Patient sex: M
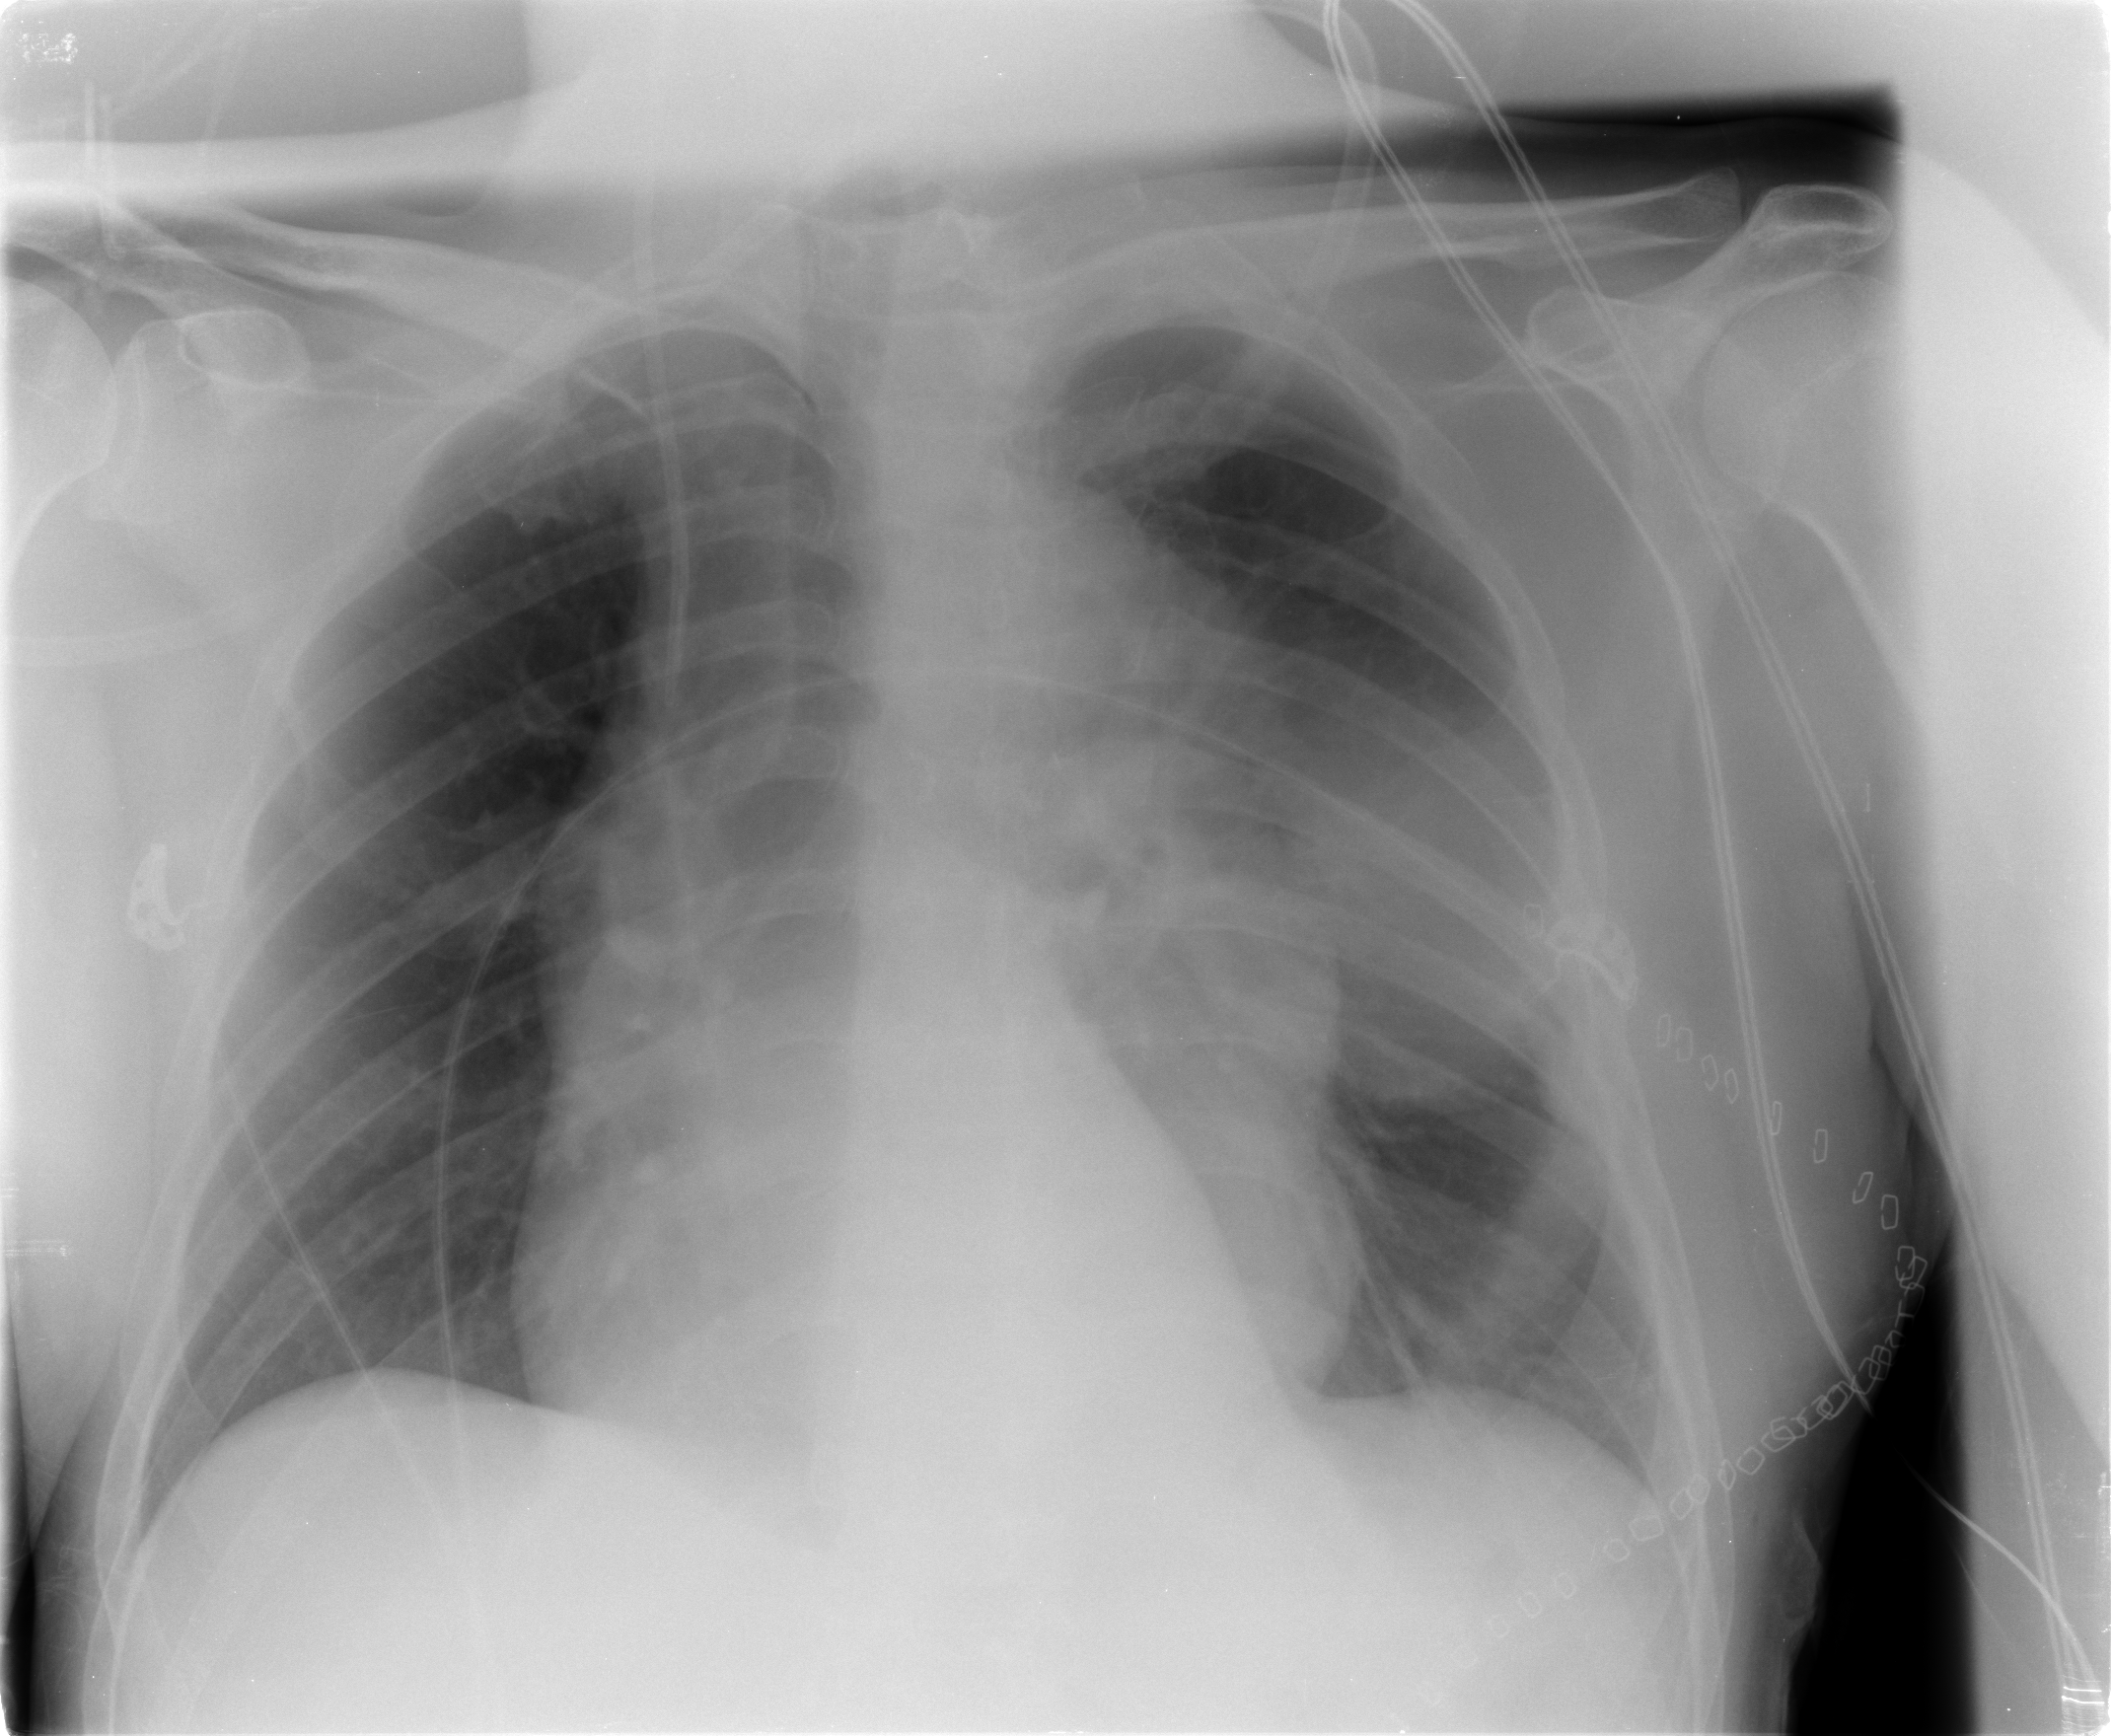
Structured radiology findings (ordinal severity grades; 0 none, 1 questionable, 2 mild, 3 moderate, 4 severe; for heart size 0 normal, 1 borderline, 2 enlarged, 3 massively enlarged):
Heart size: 0
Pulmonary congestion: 0
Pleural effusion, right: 0
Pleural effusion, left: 1
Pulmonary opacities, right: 0
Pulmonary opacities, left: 0
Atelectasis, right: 0
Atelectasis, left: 4